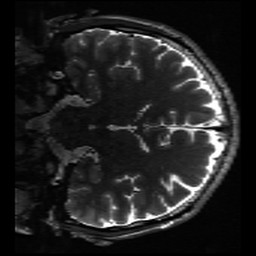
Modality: inplaneT2
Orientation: coronal